Interaction volume radius: 5 \u00c5
Interaction volume height: 20 \u00c5
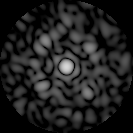
Disorder parameter: 0.707